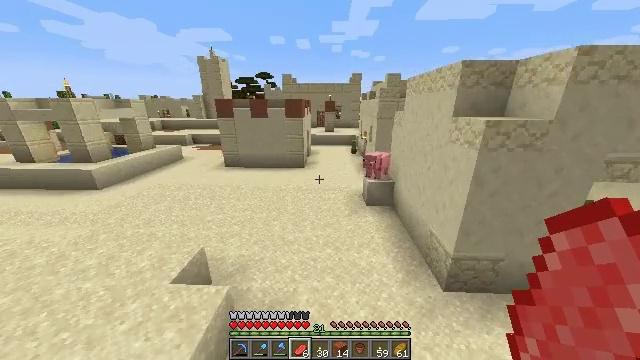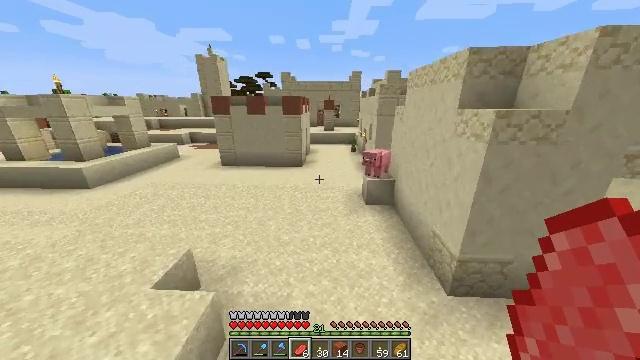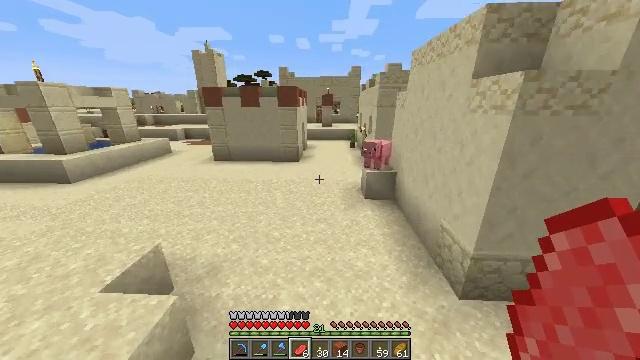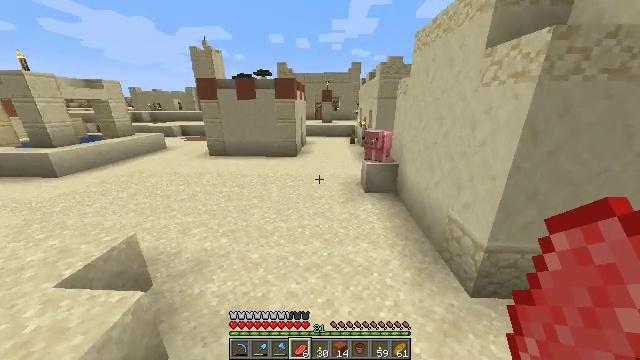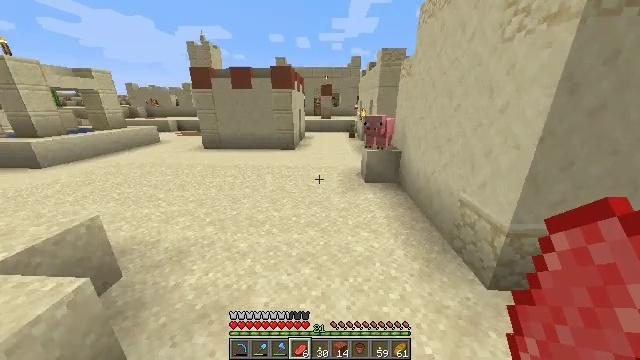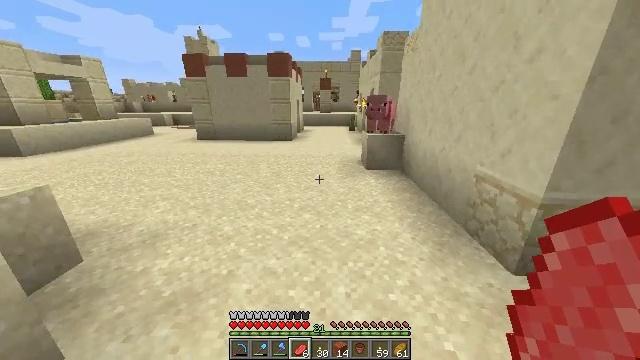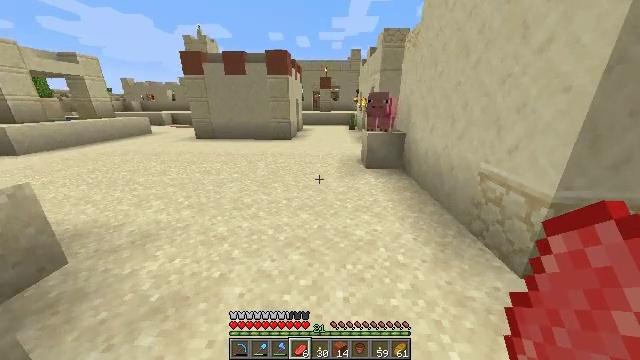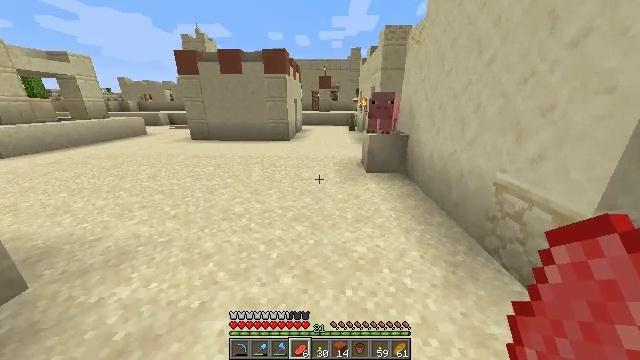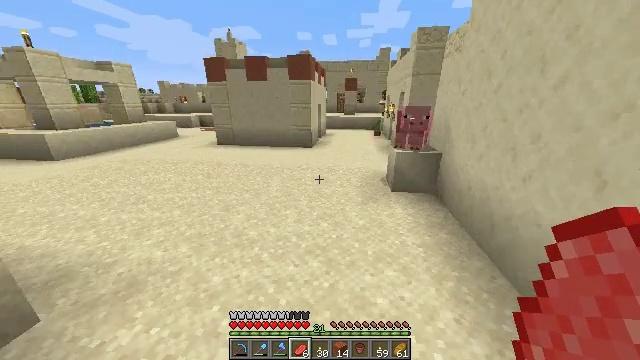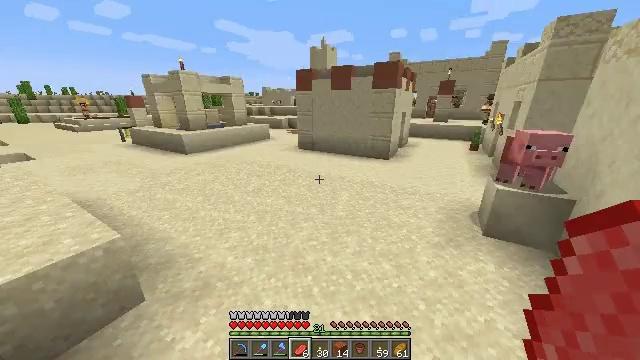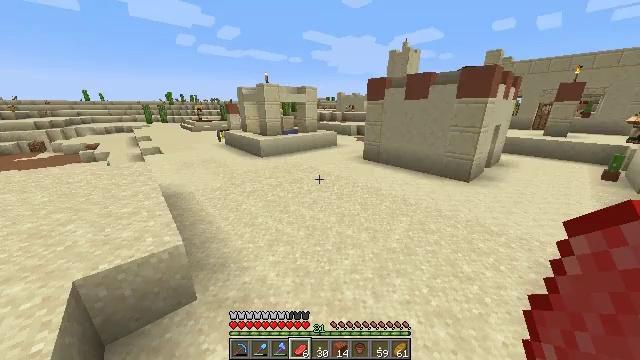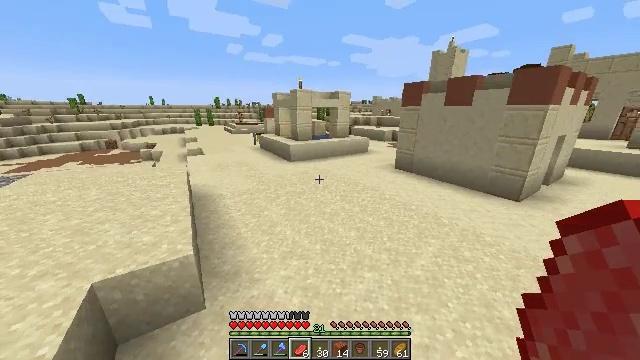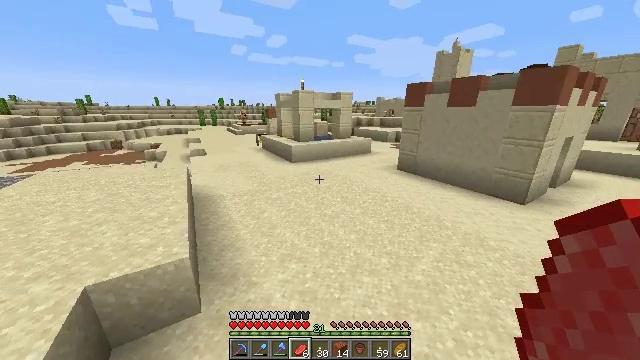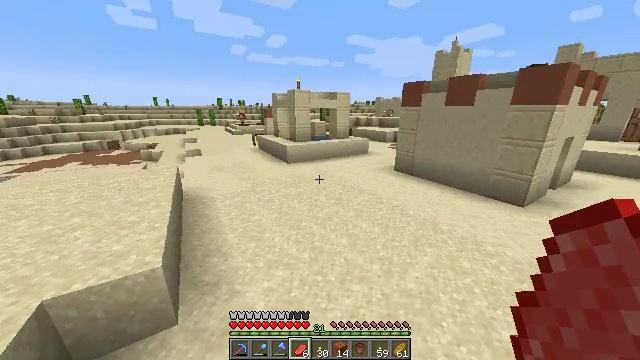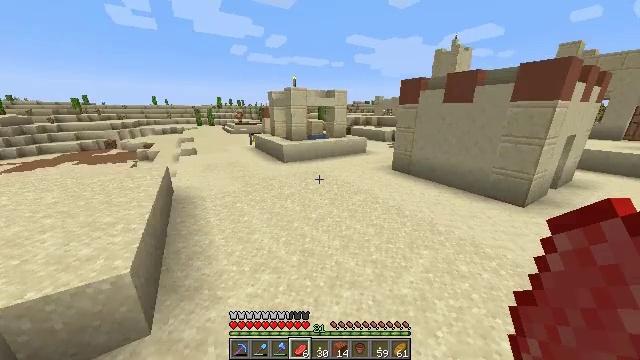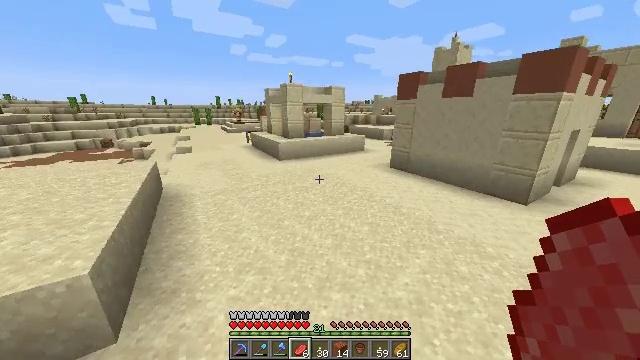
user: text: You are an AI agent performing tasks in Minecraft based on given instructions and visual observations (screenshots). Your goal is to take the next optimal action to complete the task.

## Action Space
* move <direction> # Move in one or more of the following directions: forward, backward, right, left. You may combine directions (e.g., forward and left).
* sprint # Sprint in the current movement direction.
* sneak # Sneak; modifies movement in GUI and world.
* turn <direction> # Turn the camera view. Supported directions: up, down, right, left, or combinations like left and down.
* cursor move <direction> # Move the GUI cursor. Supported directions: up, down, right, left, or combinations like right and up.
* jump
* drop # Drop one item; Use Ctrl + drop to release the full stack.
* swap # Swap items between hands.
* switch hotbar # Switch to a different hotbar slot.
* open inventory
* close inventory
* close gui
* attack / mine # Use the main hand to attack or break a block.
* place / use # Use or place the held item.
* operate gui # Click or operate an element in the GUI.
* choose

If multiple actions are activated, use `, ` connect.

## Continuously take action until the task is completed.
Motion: motion action
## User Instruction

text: Pick up the acacia fence after mining.
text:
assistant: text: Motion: move forward and move right, sprint, jump
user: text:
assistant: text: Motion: move forward, sprint, jump
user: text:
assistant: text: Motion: move forward, sprint, jump
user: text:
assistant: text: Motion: move forward, sprint, jump
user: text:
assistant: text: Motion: move forward, sprint, jump
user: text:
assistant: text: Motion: move forward, sprint, jump
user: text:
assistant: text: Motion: move forward, sprint, jump
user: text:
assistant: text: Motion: move forward, sprint, turn left, jump
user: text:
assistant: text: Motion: move forward, sprint, turn left, jump
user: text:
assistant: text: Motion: move forward, sprint, turn left, jump
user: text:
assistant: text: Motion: move forward, sprint, turn left, jump
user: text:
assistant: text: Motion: move forward, sprint, jump
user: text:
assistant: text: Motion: move forward, sprint, jump
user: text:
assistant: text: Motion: move forward, sprint, jump
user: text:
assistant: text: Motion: move forward, sprint, jump
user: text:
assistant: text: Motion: move forward, sprint, jump
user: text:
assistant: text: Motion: move forward, sprint, jump
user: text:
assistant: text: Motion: move forward, sprint, jump
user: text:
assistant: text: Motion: move forward, sprint, jump
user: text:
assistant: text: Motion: move forward, sprint, jump
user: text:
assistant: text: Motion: move forward, sprint, jump
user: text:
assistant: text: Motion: move forward, sprint, jump
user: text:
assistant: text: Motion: move forward, sprint, jump
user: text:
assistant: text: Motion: move forward, sprint, jump
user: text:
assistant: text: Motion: move forward, sprint, jump
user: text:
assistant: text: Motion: move forward, sprint, turn right, jump
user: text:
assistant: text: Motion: move forward, sprint, turn right, jump
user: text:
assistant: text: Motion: move forward, sprint, turn right, jump
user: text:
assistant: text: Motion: move forward, sprint, jump
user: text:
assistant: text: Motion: move forward, sprint, jump